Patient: sex M, age 72
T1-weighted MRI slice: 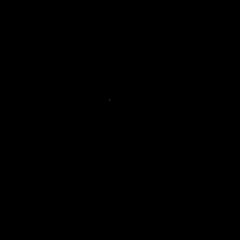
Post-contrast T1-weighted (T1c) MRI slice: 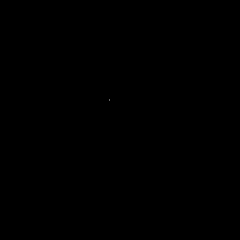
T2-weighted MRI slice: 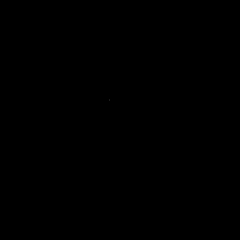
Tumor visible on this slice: no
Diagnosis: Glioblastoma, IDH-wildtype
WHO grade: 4